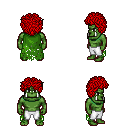
a pixel art fantasy rpg character, male body template, orc, green skin, green tattered cape, white pants, red curly afro hairstyle, four views (front, back, left, right), 2x2 character sprite sheet, small pixel art, hard edges, no anti-aliasing